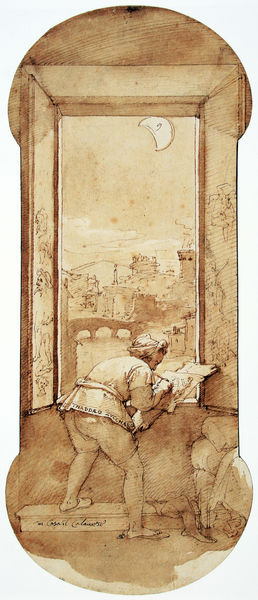
Titel: Taddeo zeichnet bei Mondlicht im Haus von Calabrese
Künstler: Federico Zuccari
Standort: Los Angeles
Institution: The J. Paul Getty Museum
Schlagwörter: berg, feder, fuß, himmel, mann, wasser, wolken, aquarell, bäume, fluss, landschaft, ocker, stadt, braun, fenster, holz, köpfe, licht, nacht, rücken, weiss, zeichnung, zimmer, blick, gürtel, beige, haube, malerei, hose, jacke, mütze, arme, rahmen, stein, bild, signatur, häuser, hügel, brücke, boden, fensterläden, turm, beine, aussicht, schrift, papier, papiere, ansicht, italien, perspektive, venedig, dorf, maler, bett, stufe, mondlicht, zinnen, tusche, mond, offen, mondsichel, sichel, künstler, malen, pinsel, stift, tinte, rückansicht, zeichnen, himel, geöffnet, schreiber, schreibt, block, skizzen, turban, vertieft, zeichner, auf, nachtszene, malblock, skizzenblock, abzeichnen, ausblick auf brücke, steine rechts, ulandschaft